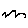
Label: zigzag